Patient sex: M
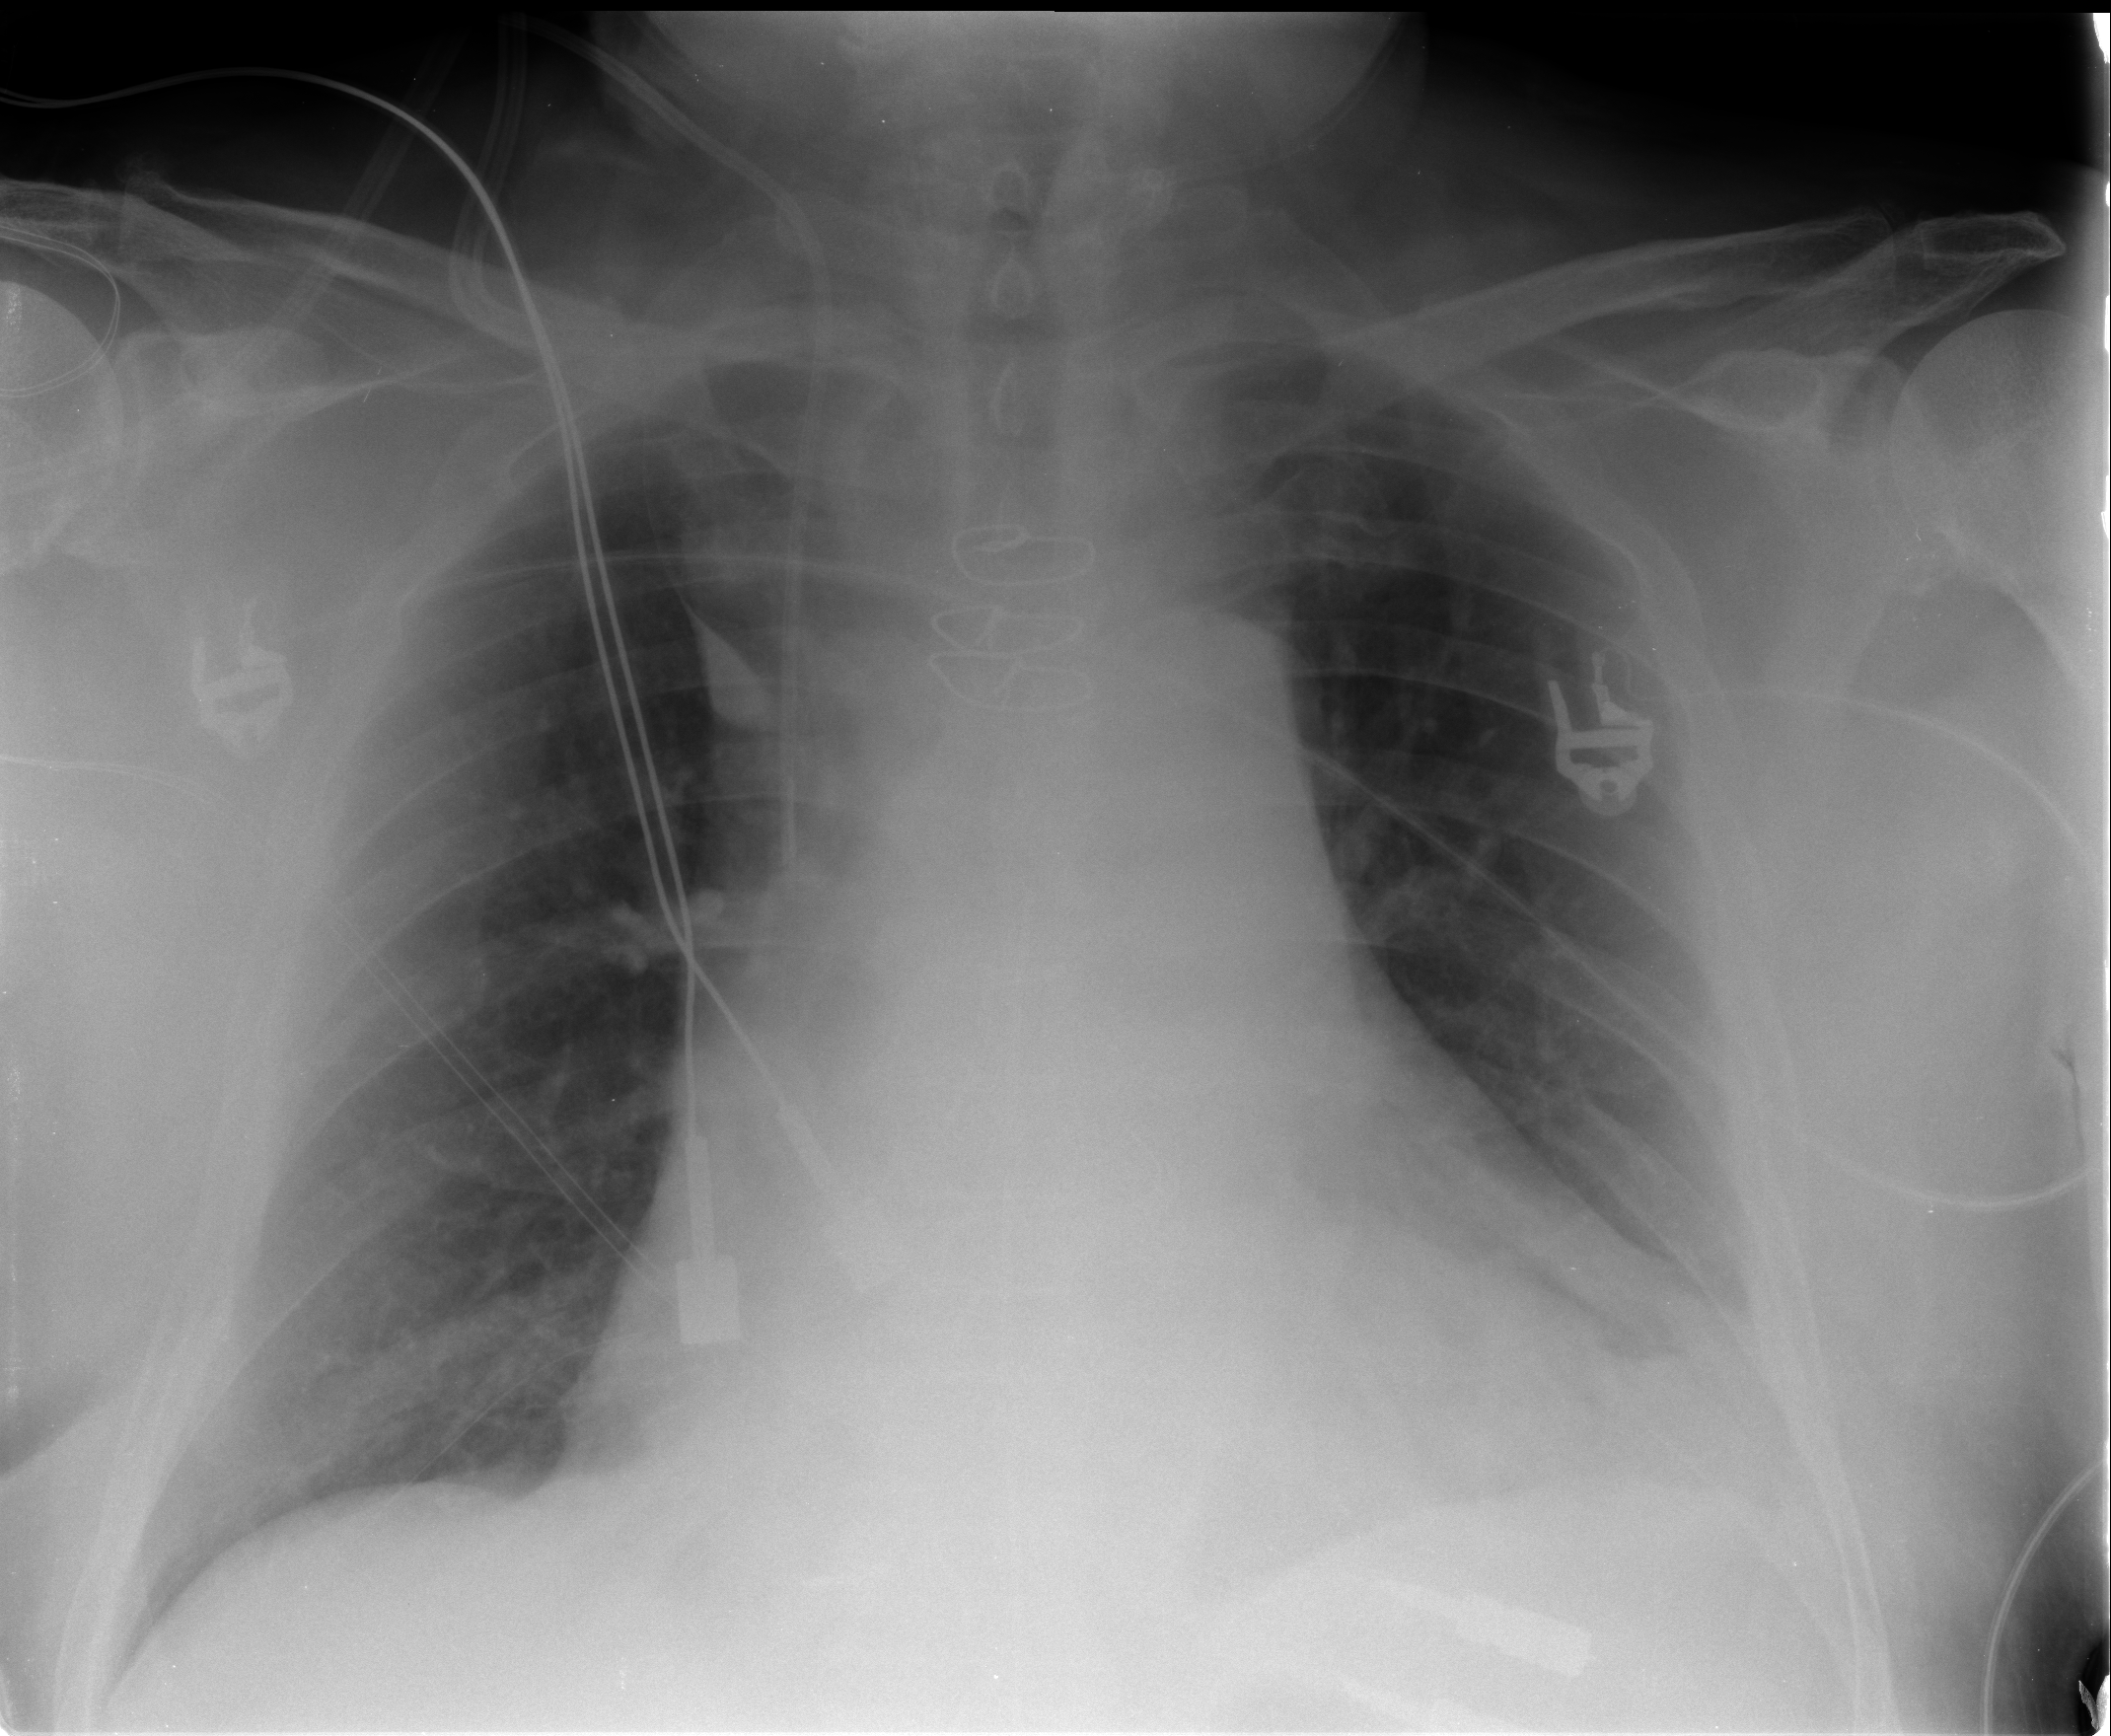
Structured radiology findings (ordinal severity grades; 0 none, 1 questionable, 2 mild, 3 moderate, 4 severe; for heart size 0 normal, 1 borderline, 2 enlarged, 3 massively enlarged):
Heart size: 2
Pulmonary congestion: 0
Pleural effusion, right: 0
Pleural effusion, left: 2
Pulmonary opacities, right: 0
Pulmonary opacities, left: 0
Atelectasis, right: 0
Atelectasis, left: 2